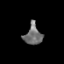
Tissue: prostate
Cell type: T cells
Senescence score: 0.3439
Nuclear area (px): 340
Mean DAPI intensity: 111.732